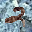
Label: 2